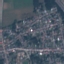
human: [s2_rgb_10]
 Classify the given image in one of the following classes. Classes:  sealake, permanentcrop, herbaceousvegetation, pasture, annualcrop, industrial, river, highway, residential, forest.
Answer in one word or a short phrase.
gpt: Residential